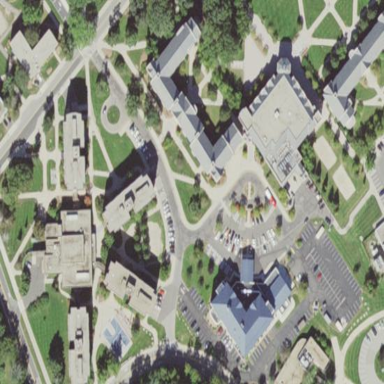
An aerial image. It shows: Residential building belonging to university.